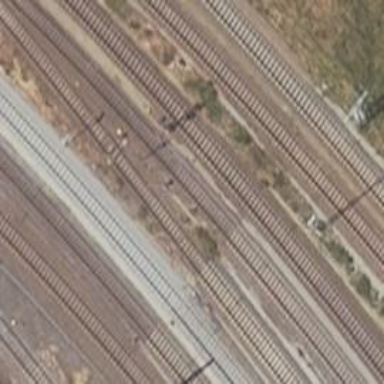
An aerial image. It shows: Railway signal.